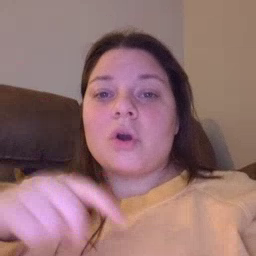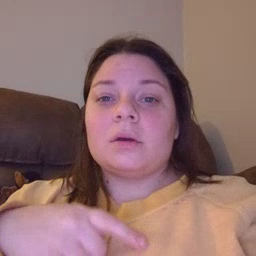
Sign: all